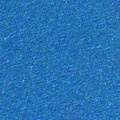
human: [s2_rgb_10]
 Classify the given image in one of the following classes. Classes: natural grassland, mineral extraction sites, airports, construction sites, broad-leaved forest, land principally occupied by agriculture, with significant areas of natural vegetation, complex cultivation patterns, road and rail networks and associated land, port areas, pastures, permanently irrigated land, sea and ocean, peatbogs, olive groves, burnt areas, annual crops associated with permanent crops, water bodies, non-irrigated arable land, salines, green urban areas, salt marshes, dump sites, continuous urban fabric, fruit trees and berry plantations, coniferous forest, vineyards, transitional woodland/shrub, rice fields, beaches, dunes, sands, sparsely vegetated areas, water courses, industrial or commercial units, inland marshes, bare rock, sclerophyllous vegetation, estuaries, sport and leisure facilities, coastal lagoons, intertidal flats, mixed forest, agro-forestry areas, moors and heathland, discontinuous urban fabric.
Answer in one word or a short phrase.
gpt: sea and ocean